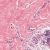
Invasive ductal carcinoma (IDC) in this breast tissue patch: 0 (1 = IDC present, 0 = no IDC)